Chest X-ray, AP view. Patient: 40 years old, sex F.
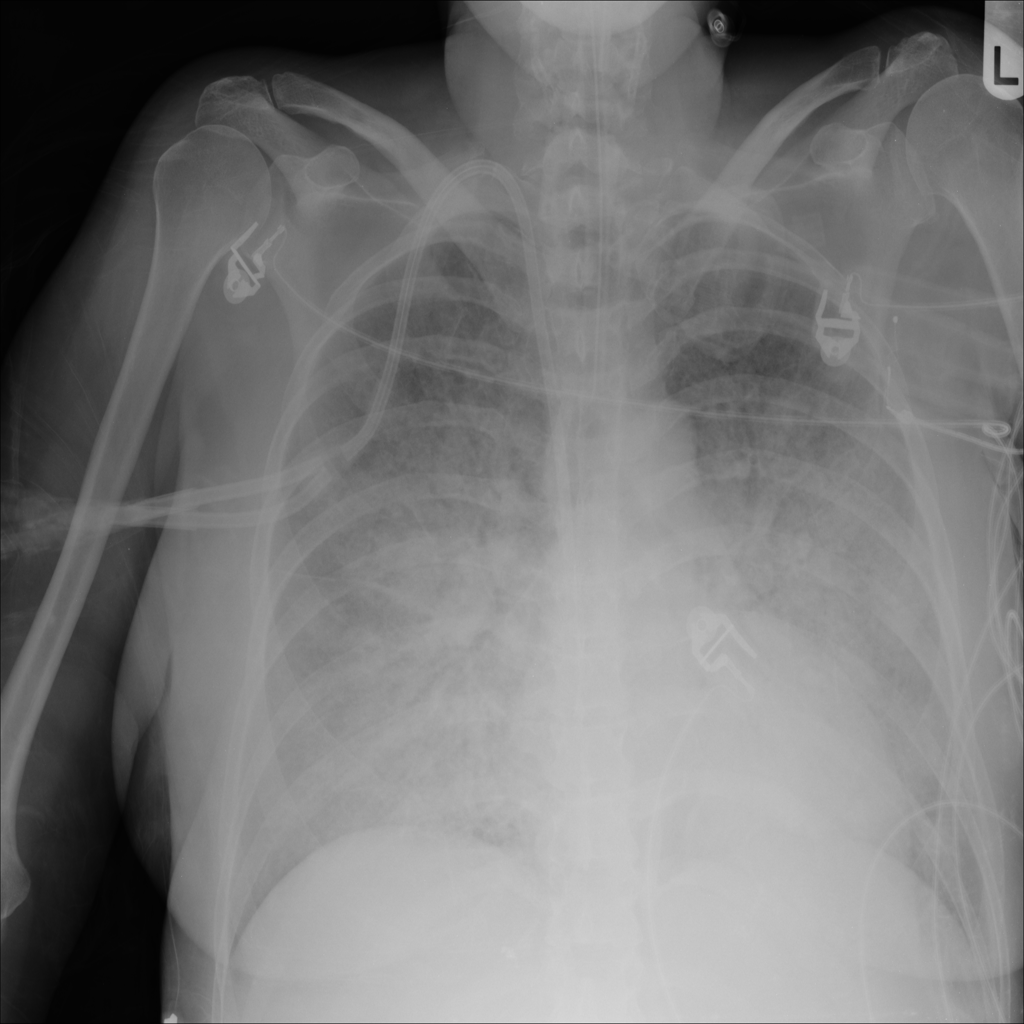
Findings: Edema, Effusion